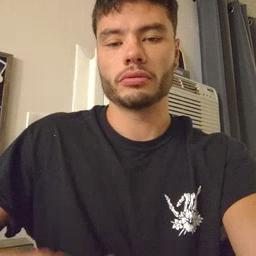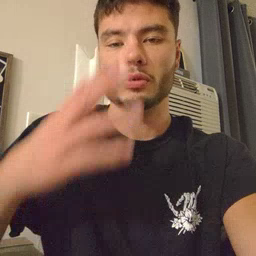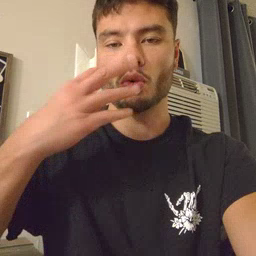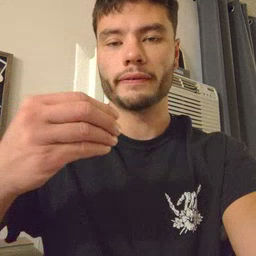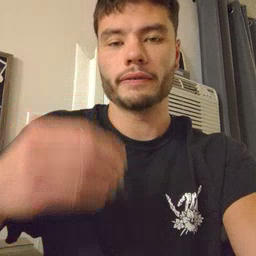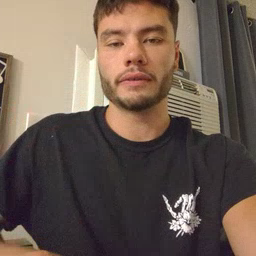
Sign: wolf